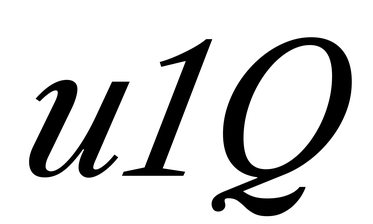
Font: LibreCaslonText-Italic_Italic